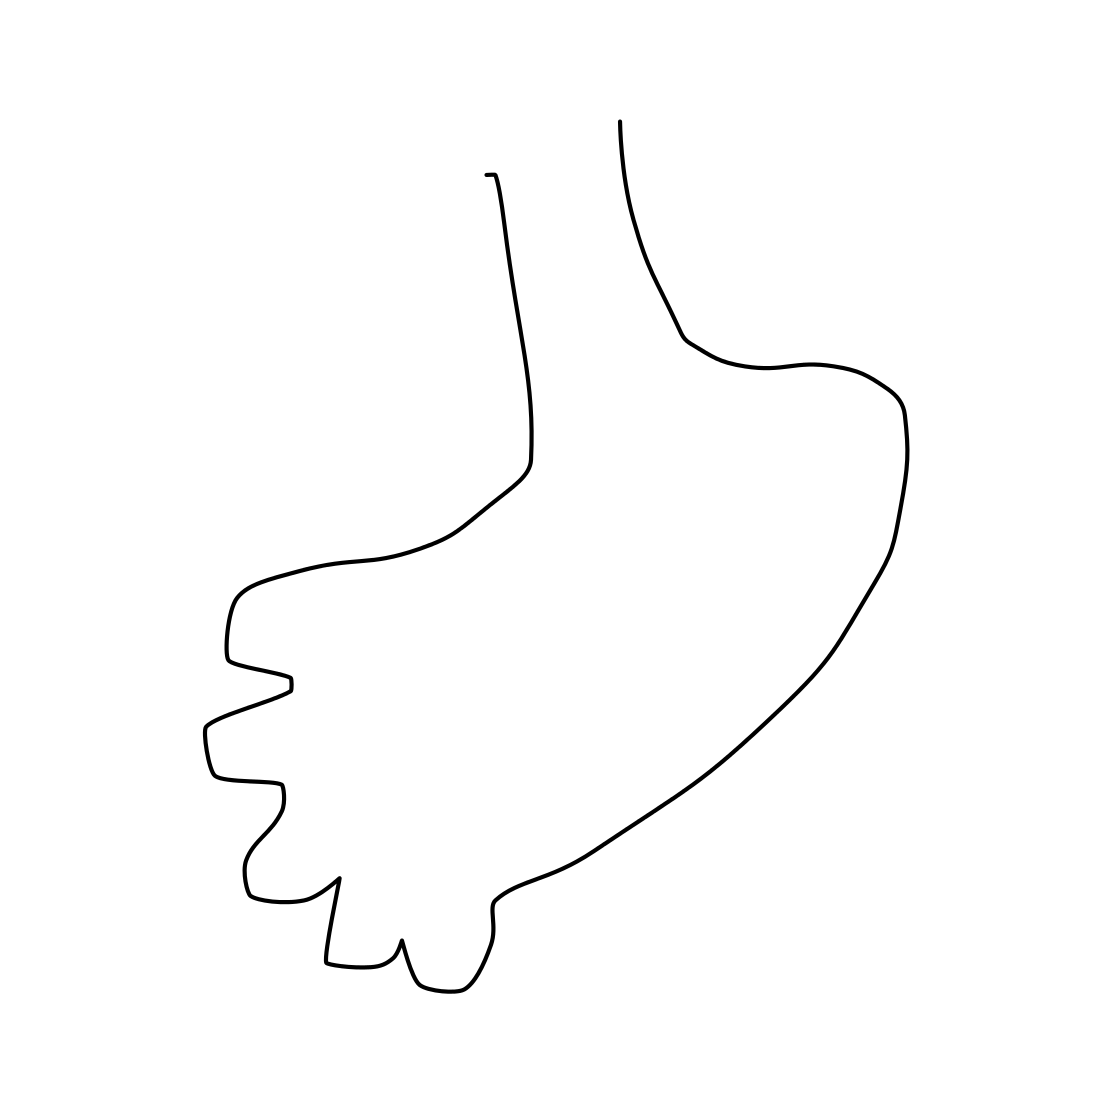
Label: foot